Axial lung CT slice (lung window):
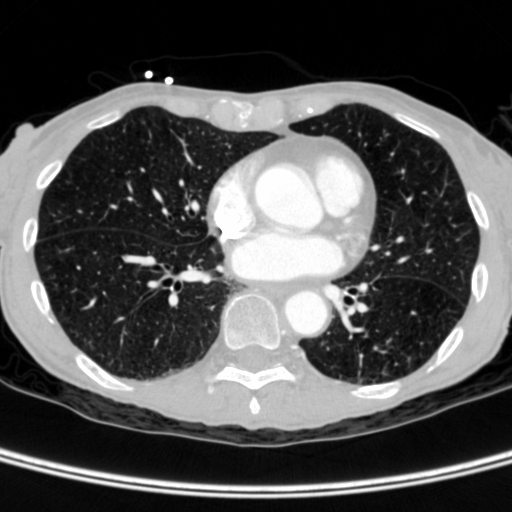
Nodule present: no